Question: I have a form where user can fill details and on clicking of add attendee button can add up to 9 people details. I am getting value of user name, selected checkbox item id and item quantity and storing inside array and passing these values in url to add selected items and created user On first click but when i click second or third or multiple times its adding duplicate value inside array. I want to check if values exist or not if its there need to increase quantity and doesn't want to add it again in array.

Here is my code
'''
jQuery(document).ready(function() {
var allVals = [];
jQuery("#btnadd2").click(function() { //Clicking on this add attendee button getting values
var nameatt = jQuery("#txtAttendeeNames").val();
var qty = jQuery('input[name="qty"]').val(); //increase quantity if selected checkbox id is already present in array
jQuery(".big:checked").each(function() {
allVals.push($(this).val()); //getting selected checkbox value and based on this getting item id which should not exist in array
});
for (i = 0; i < allVals.length; i++) { //creating url and updating multi div with this
var rslt = allVals.join(','
'+'
custcol_name_of_attendees | '+nameatt+' | +';');
rslt = jQuery('#multi').val(rslt);
}
});
});
'''
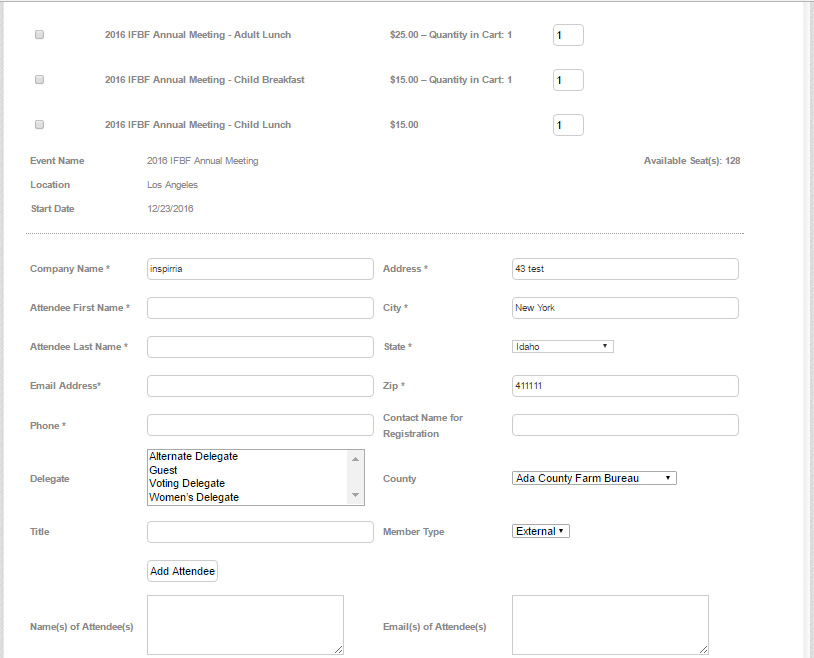
Answer: Use 'jQuery.inArray()' in jquery. The 'jQuery.inArray()' method is similar to JavaScript's native '.indexOf()' method in that it returns -1 when it doesn't find a match. If the first element within the array matches value, 'jQuery.inArray()' returns 0.
'''
jQuery(".big:checked").each(function() {
if(jQuery.inArray($(this).val(), allVals) == -1) {
allVals.push($(this).val());
} else {
// Already present in the array
}
});
'''